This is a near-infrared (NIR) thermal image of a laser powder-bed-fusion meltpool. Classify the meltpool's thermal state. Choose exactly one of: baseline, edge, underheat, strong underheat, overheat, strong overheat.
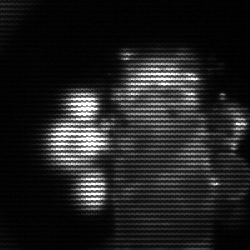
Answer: strong underheat